A bearing vibration time series has been folded into this square grayscale image, one row per segment of consecutive samples. What is the most likely bearing condition (normal, inner_race, outer_race, ball)?
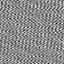
Answer: ball